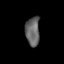
Tissue: lung
Cell type: Epithelial cells
Senescence score: 0.2207
Nuclear area (px): 406
Mean DAPI intensity: 99.786